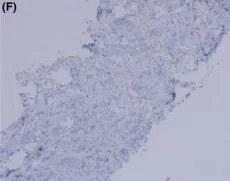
Negative for CK7.
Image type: pathology (immunostaining)